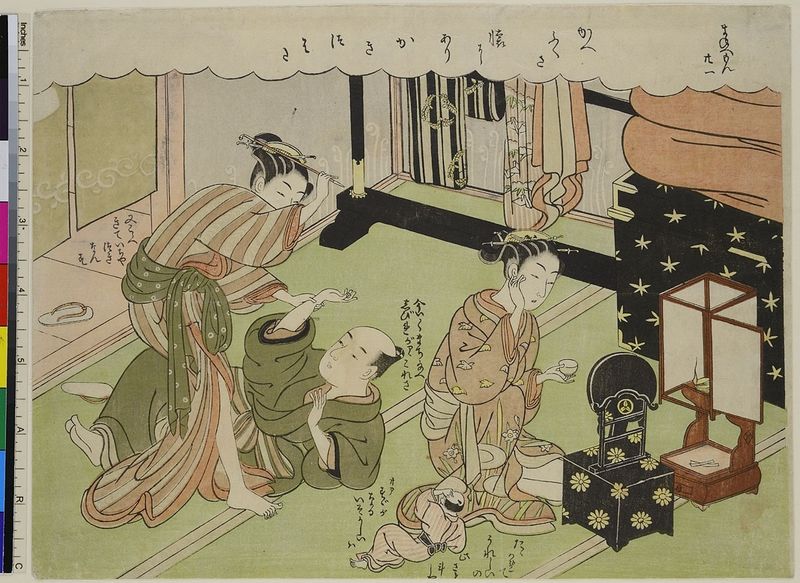
Titel: Der unstete Liebhaber, Blatt 21 aus der Serie: Die reizenden Liebesabenteuer des Maneemon
Künstler: Suzuki Harunobu
Standort: Hamburg
Institution: Museum für Kunst und Gewerbe Hamburg
Schlagwörter: grün, lampe, blüten, spiegel, vorhang, holzschnitt, schuhe, sex, druckgraphik, sterne, druckgrafik, asiatisch, zeit, farbholzschnitt, bordell, freudenhaus, geschlechtsverkehr, kurtisane, edo, koitus, reproduktionen, druckerzeugnisse, hetäre, shunga, #gypten